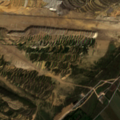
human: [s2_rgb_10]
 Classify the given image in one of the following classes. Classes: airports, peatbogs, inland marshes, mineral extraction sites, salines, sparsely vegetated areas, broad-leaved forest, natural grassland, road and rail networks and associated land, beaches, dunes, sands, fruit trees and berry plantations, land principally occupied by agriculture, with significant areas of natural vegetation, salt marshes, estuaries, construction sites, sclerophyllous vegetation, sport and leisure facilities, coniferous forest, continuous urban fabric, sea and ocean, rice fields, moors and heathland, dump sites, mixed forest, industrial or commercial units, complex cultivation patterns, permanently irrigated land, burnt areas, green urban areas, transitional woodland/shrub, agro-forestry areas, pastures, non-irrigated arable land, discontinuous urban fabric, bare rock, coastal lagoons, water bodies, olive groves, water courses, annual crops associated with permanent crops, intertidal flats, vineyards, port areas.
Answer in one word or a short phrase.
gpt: mineral extraction sites, non-irrigated arable land, transitional woodland/shrub